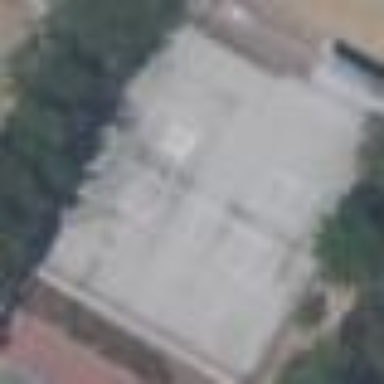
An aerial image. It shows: Basketball court on leisure land pitch.